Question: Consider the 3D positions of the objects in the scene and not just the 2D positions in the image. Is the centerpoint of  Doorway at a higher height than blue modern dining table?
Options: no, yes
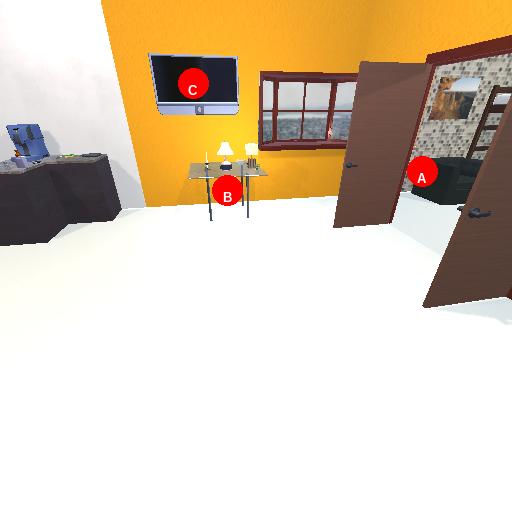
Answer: no